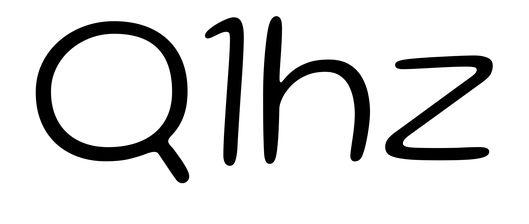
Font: Gluten_ExtraLight